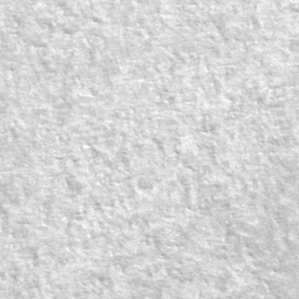
Label: frost